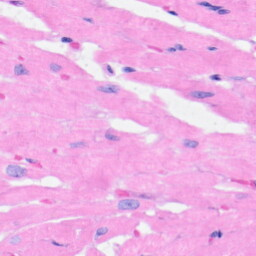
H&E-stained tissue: Heart